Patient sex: M
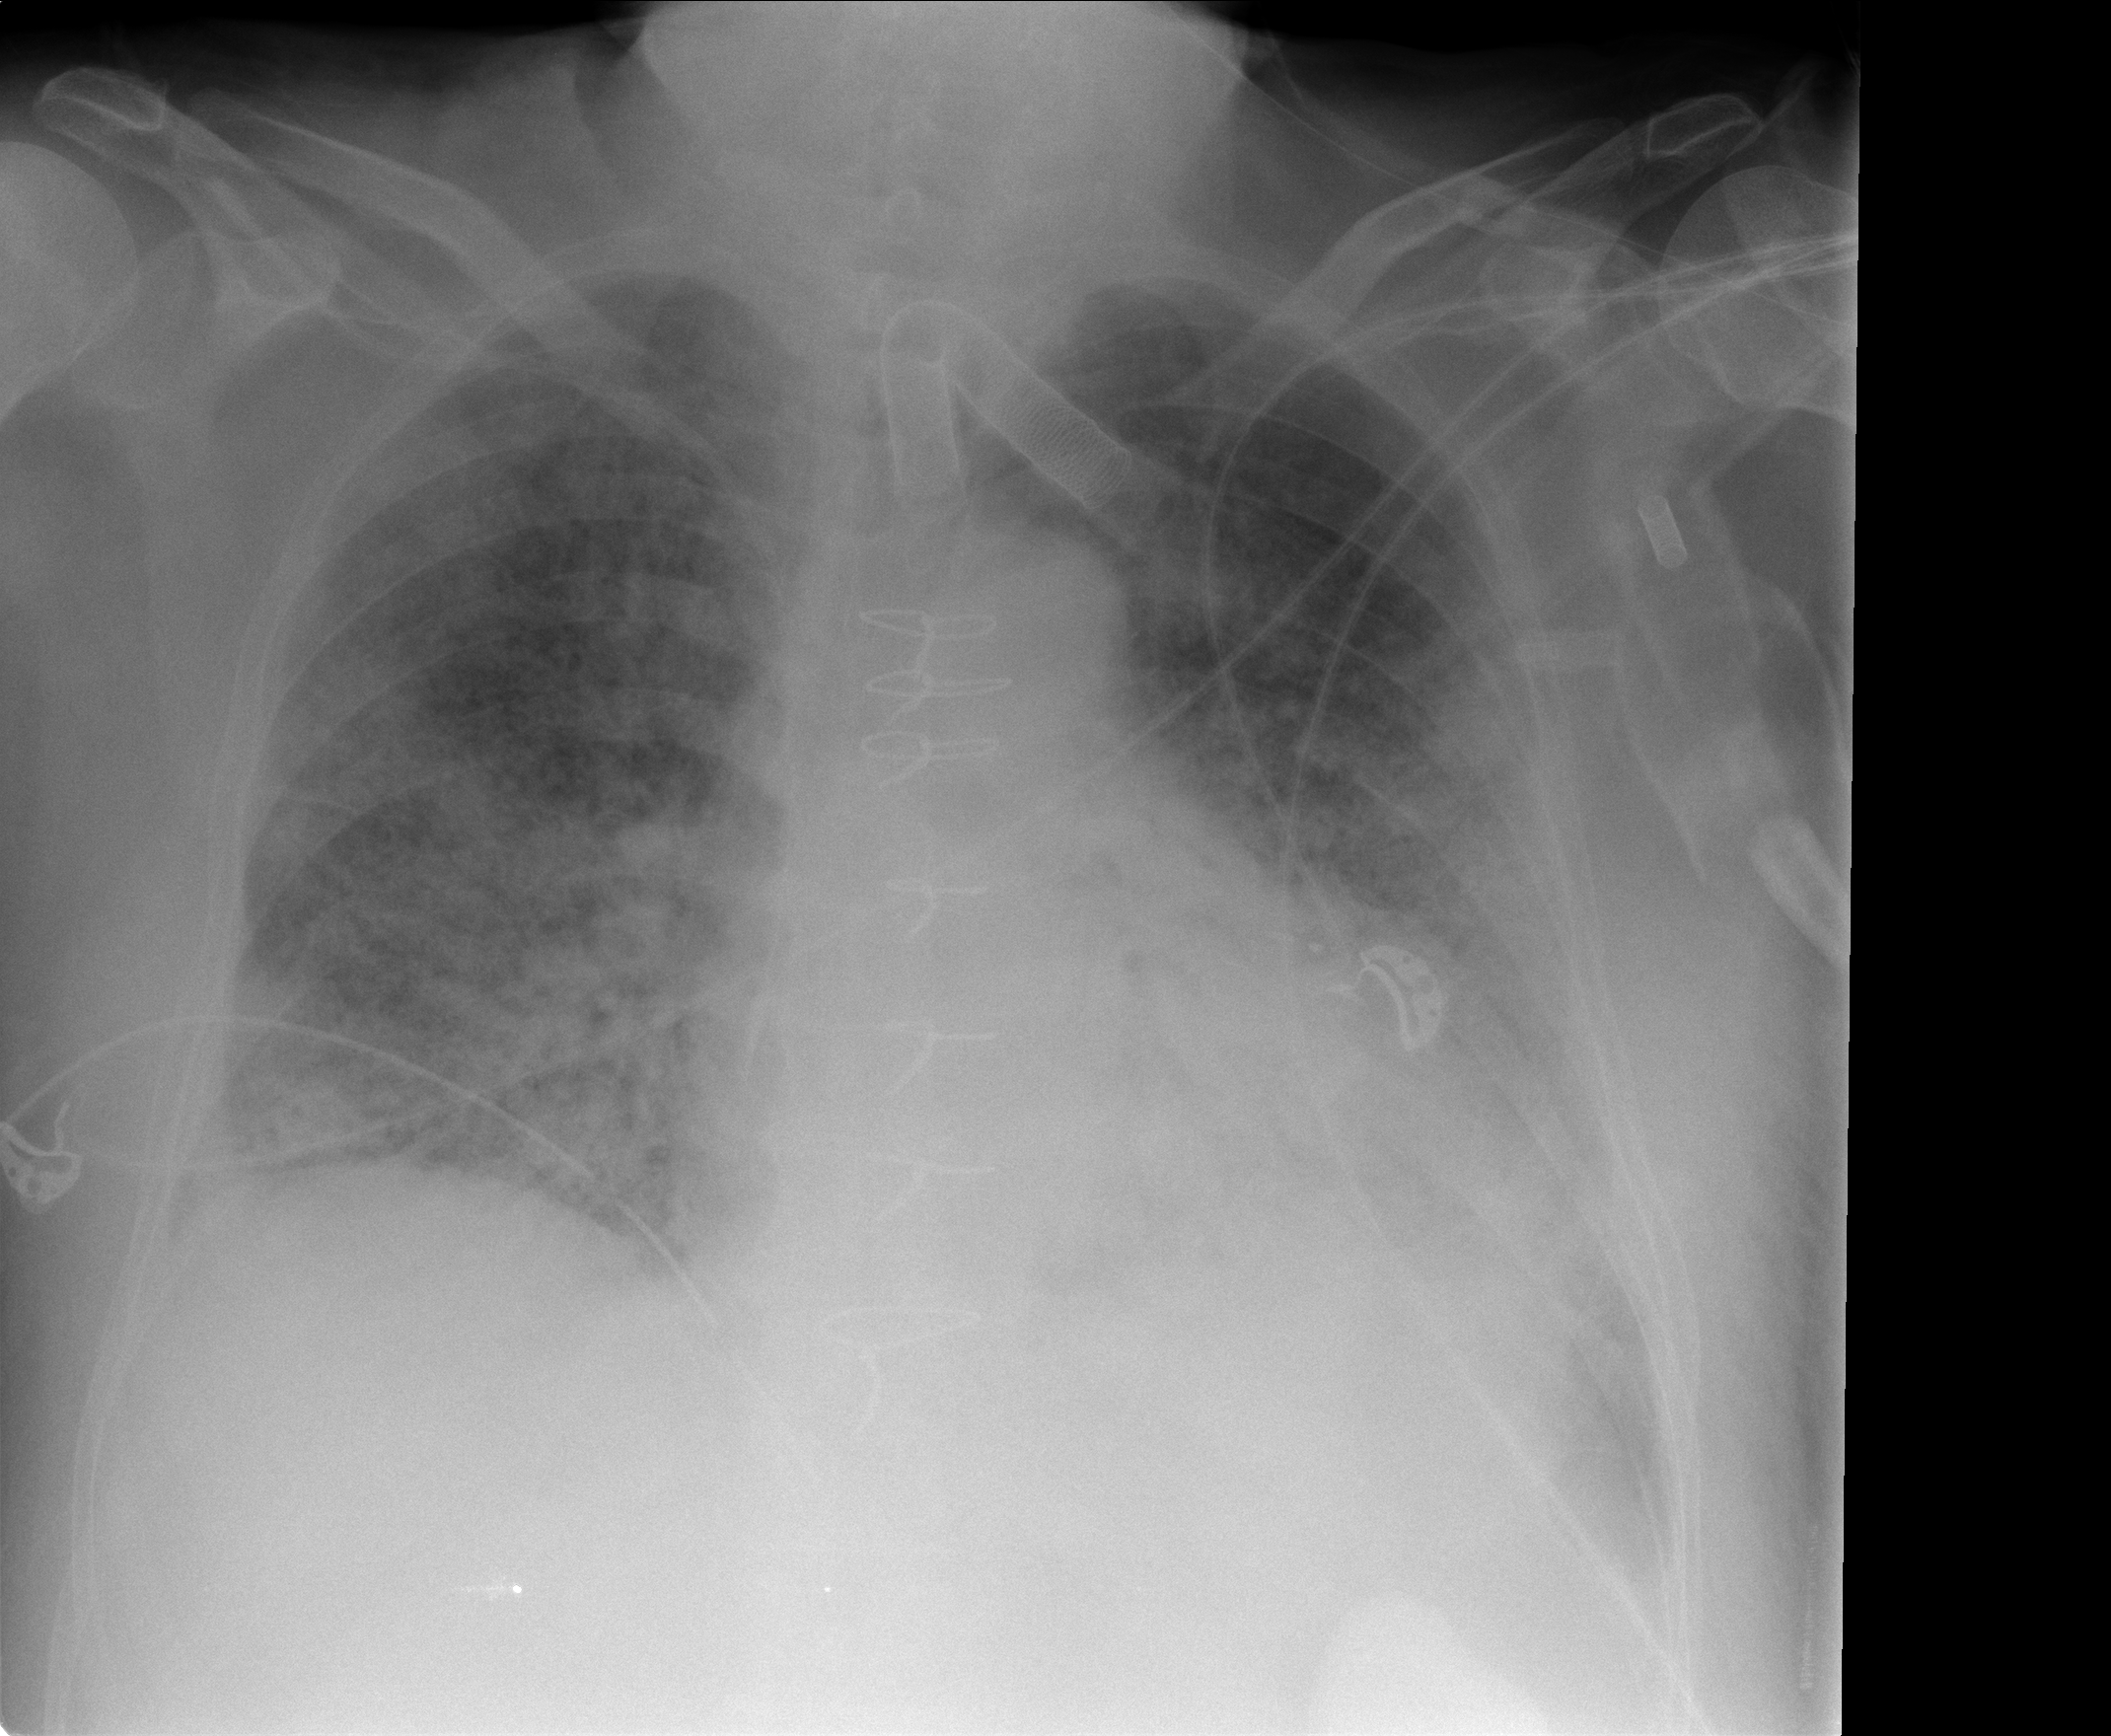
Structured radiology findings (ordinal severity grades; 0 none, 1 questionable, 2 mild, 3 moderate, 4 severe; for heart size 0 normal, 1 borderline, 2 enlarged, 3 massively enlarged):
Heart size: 2
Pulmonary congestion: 2
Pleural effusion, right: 2
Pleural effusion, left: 2
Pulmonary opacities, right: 3
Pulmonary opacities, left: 3
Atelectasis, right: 0
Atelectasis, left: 0